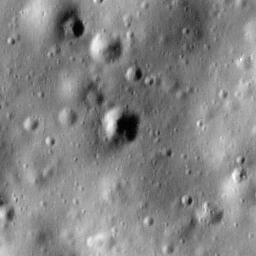
Pit: Hayn 1
Host crater: Hayn
Host type: impact_melt
Lunar coordinates: latitude 65.223, longitude 84.2